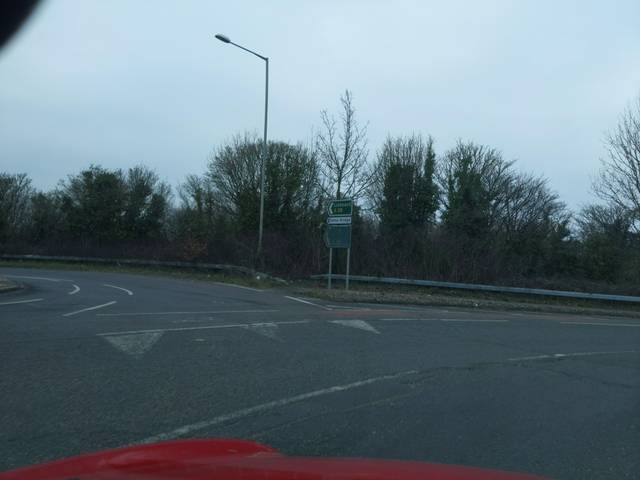
Region: United Kingdom
Coordinates: 50.411, -4.178